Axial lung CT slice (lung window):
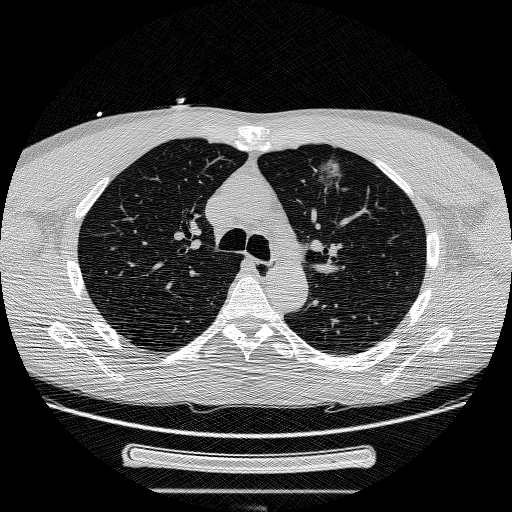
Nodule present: yes
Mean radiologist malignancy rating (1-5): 4.333